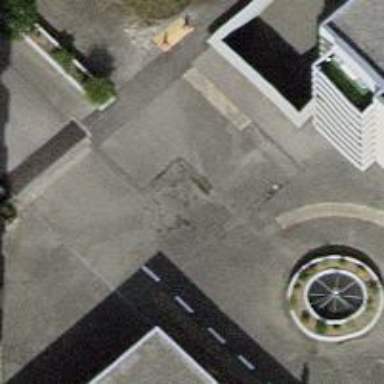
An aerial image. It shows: Parking entrance.